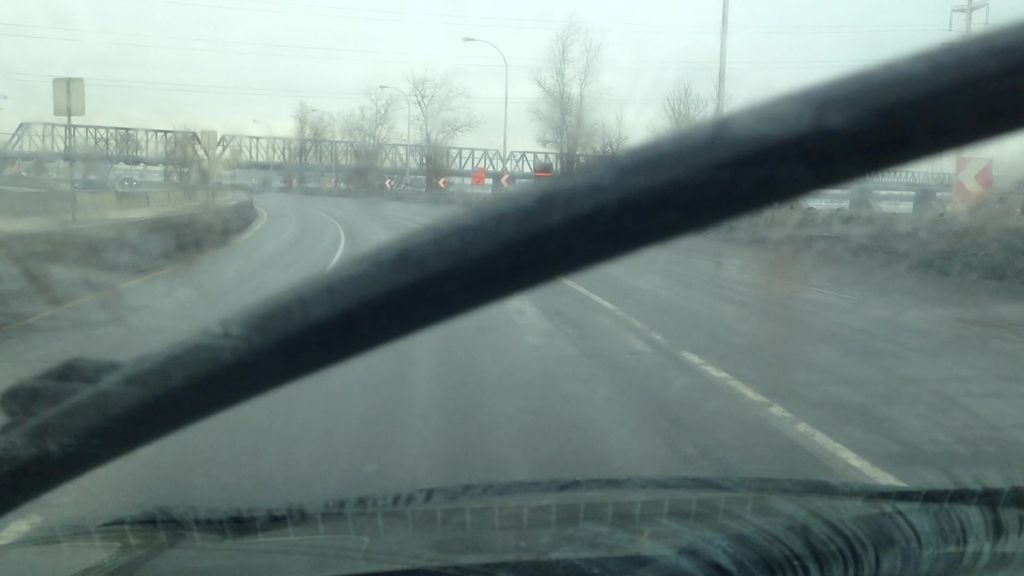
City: montreal